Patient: sex M, age 64
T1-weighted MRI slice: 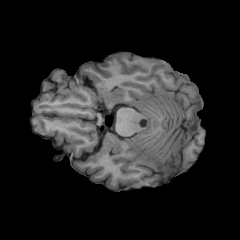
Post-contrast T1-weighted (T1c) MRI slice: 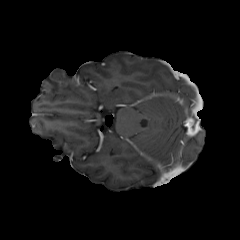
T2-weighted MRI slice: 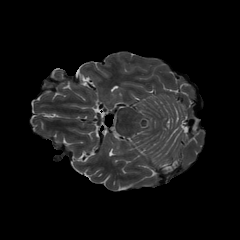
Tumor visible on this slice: no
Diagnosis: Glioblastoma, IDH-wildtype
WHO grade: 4